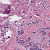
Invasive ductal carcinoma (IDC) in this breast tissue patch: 1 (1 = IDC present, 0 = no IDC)